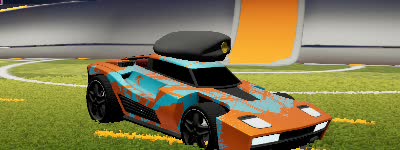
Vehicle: breakout